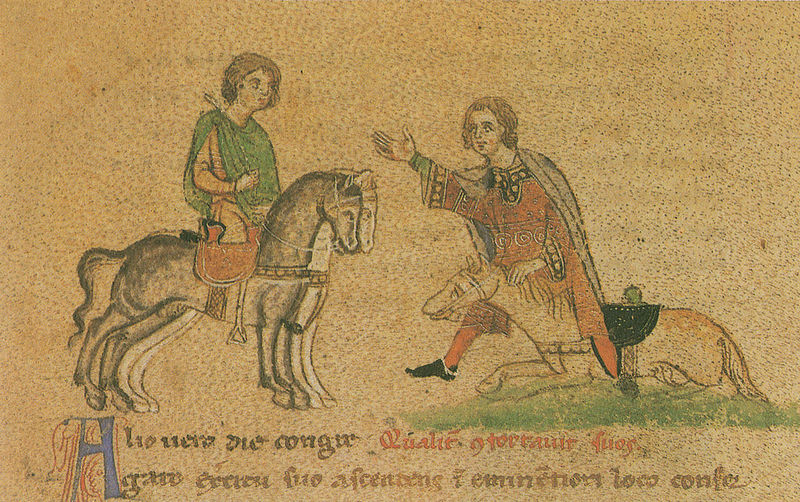
Titel: Alexanderroman
Institution: Leipzig, Stadtbibliothek
Schlagwörter: hand, mann, umhang, gelb, grün, männer, schwarz, gras, rot, tier, wiese, falten, gold, haare, mantel, esel, pferd, pferde, reiter, sattel, schrift, liegen, schuhe, detail, inschrift, liegend, illustration, text, initiale, tasche, ritter, schimmel, ausgestreckt, hilfe, mittelalter, begrüssung, bitte, maänner, weisen, initial, ahnd, a, abgeben, führenvor